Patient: sex M, age 46
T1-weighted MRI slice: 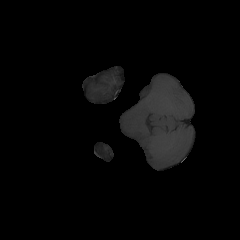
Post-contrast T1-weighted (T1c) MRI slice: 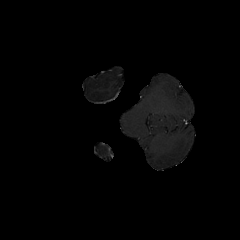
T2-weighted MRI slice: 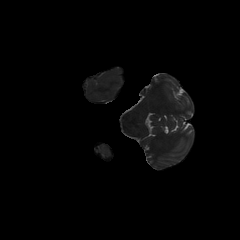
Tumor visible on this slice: no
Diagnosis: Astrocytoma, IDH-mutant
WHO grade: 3